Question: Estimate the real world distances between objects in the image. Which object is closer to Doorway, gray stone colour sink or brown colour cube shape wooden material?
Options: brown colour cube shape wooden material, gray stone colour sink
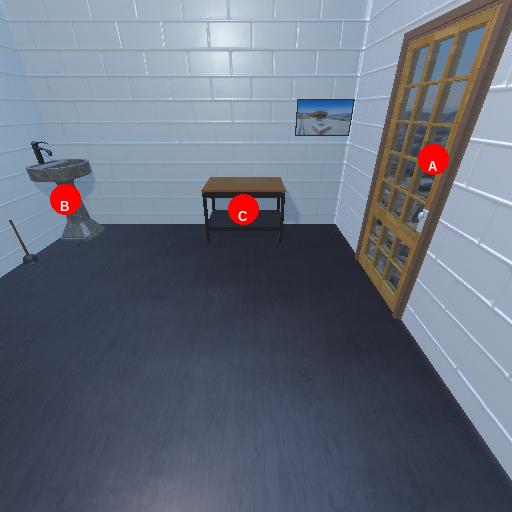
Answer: brown colour cube shape wooden material